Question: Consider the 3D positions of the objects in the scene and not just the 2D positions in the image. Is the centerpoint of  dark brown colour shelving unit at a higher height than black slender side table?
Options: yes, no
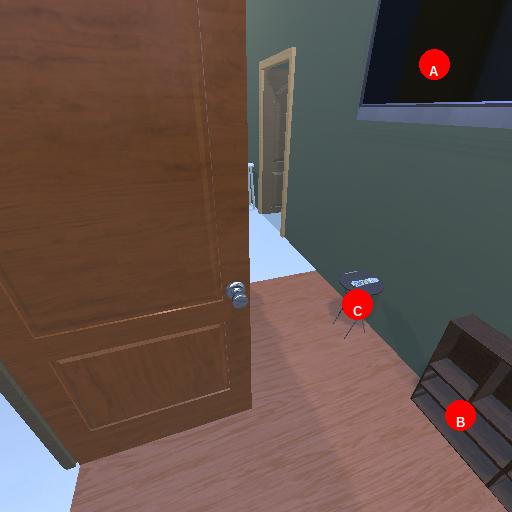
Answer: yes